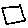
Label: square